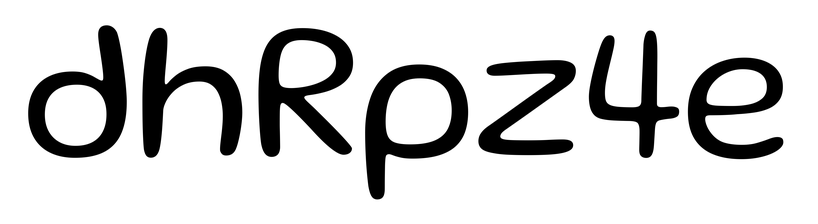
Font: Gluten_Light